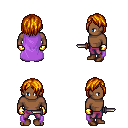
a pixel art fantasy rpg character, male body template, human, dark skin, lavender cape, magenta pants, dark blonde bangs hairstyle, gold gloves, brown shoes, dagger, four views (front, back, left, right), 2x2 character sprite sheet, small pixel art, hard edges, no anti-aliasing